Field crop: maize
Growth stage: 2
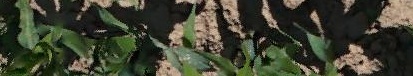
Species: maize